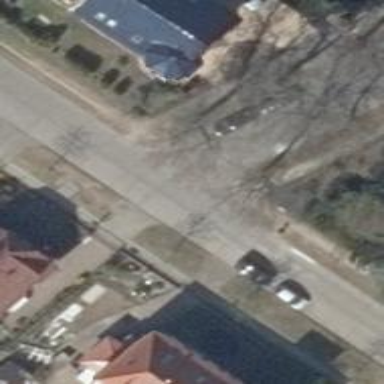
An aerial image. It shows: Residential road with concrete surface. Sidewalks are present on both sides.